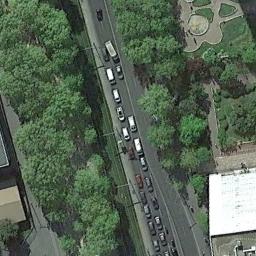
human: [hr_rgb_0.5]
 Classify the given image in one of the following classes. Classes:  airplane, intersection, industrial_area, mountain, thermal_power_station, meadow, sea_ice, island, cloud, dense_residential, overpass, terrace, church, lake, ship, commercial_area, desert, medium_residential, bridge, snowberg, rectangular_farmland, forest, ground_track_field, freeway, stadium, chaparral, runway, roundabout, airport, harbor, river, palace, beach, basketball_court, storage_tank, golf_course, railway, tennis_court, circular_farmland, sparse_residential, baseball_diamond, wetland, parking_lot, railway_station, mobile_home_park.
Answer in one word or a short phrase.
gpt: freeway